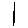
Label: line